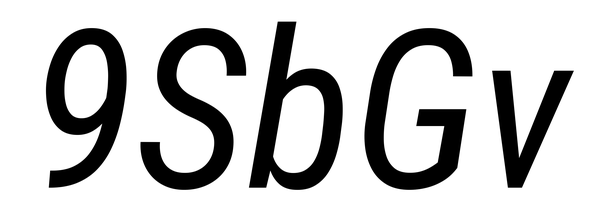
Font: Roboto-Italic_Condensed_Italic